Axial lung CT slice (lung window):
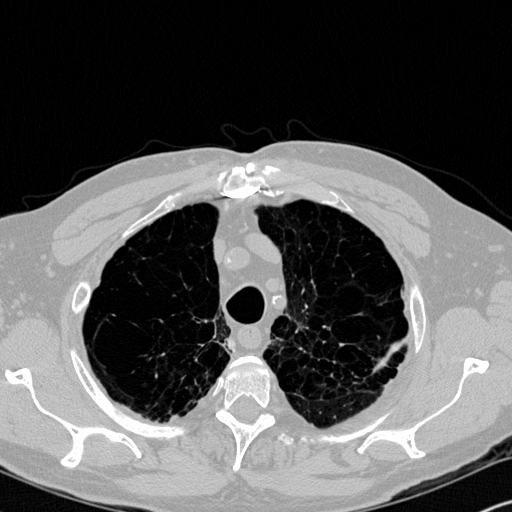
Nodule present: no